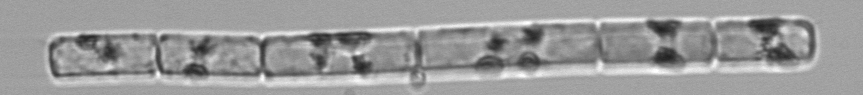
Label: Guinardia_delicatula